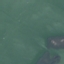
Land use / land cover class: SeaLake